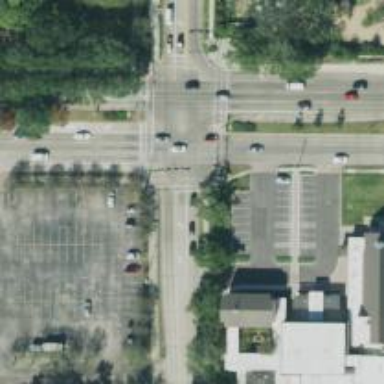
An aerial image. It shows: Crossing road.